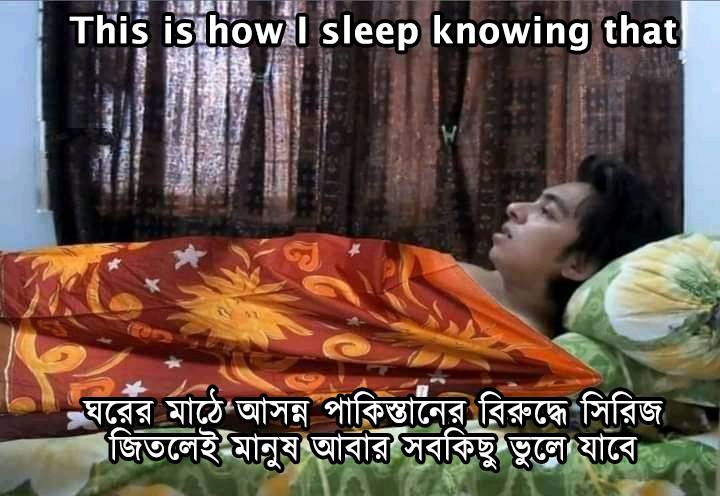
Caption: This is how I sleep knowing that   ঘরের মাঠে আসন্ন পাকিস্তানের বিরুদ্ধে সিরিজ জিতলেই মানুষ আবার সবকিছু ভুলে যাবে
Label: hate